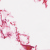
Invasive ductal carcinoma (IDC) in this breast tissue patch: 0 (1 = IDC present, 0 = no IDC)